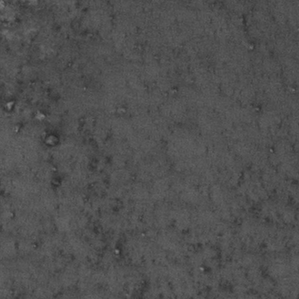
Label: frost